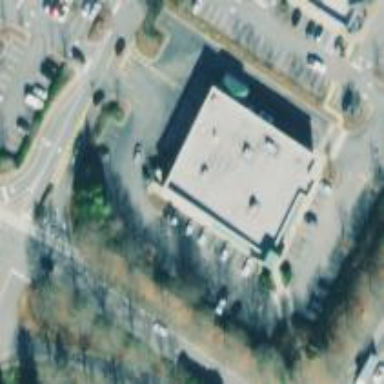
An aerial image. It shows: Pharmacy providing healthcare services.